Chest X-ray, PA view. Patient: 45 years old, sex M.
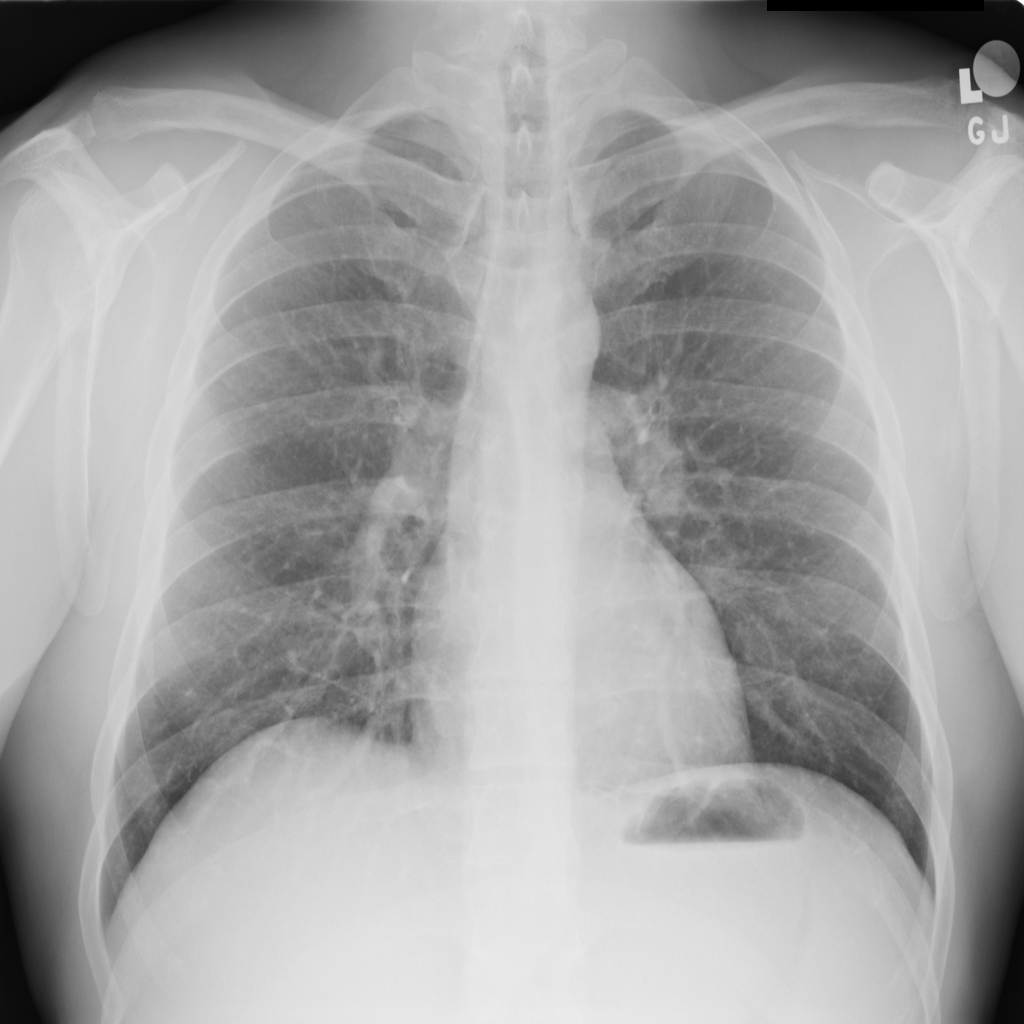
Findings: No Finding